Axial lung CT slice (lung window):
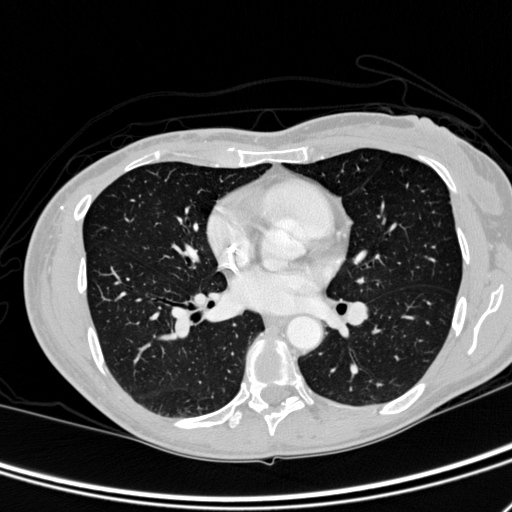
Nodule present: no